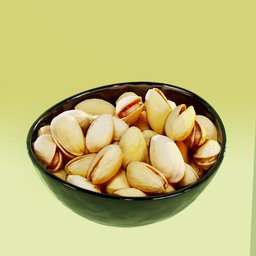
Label: nature